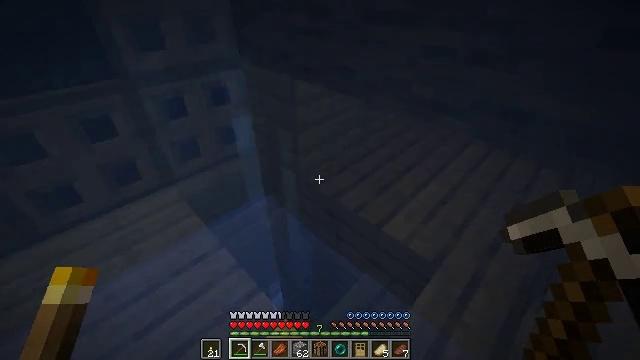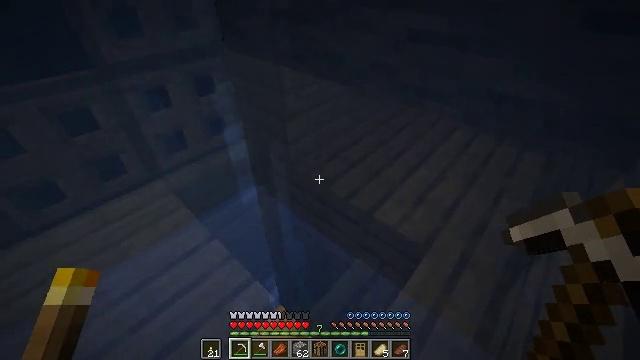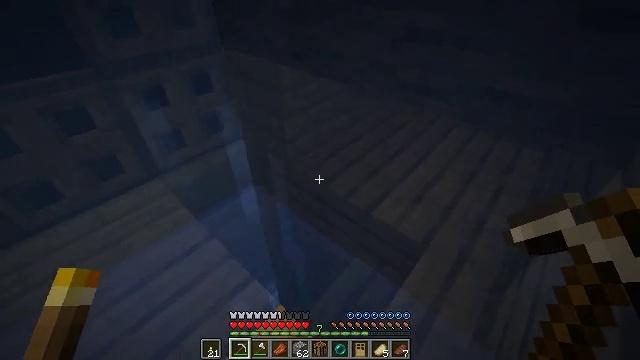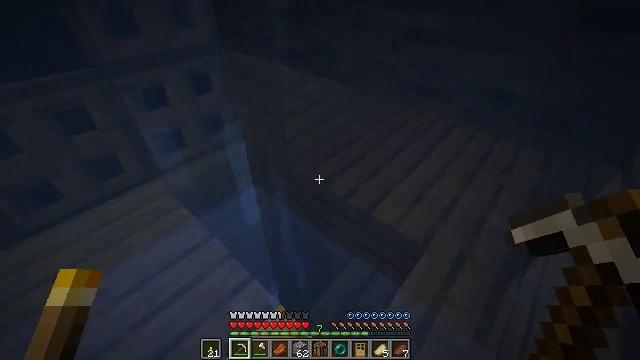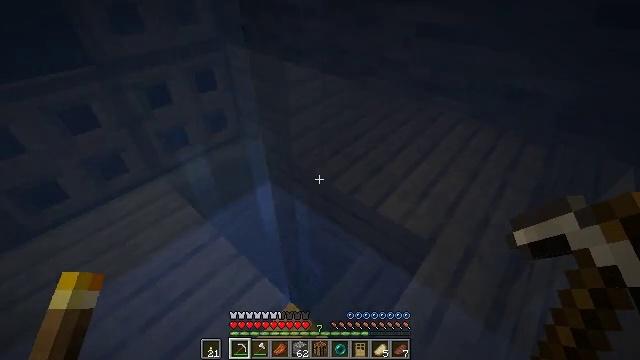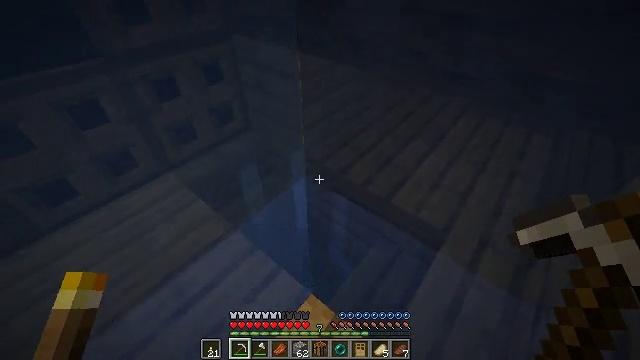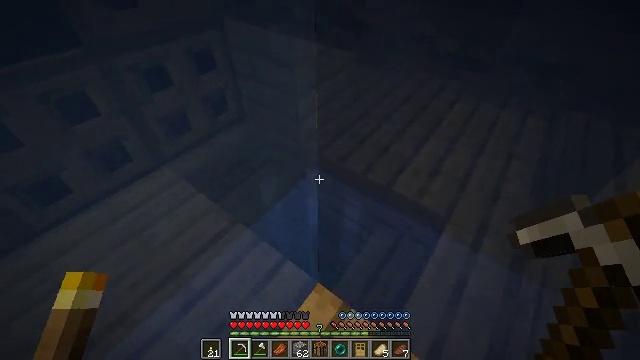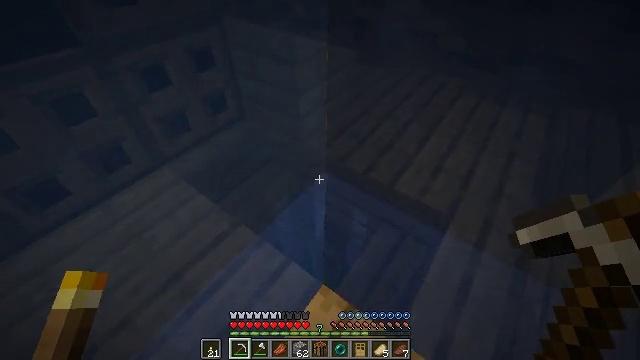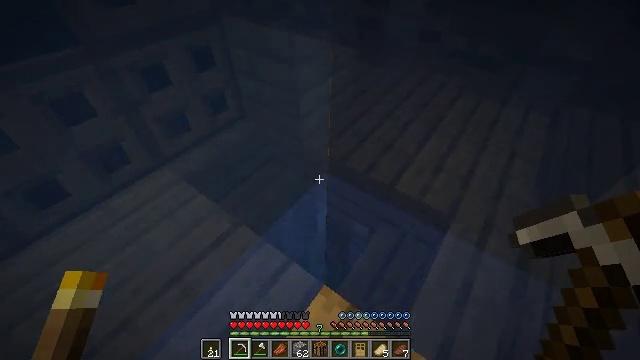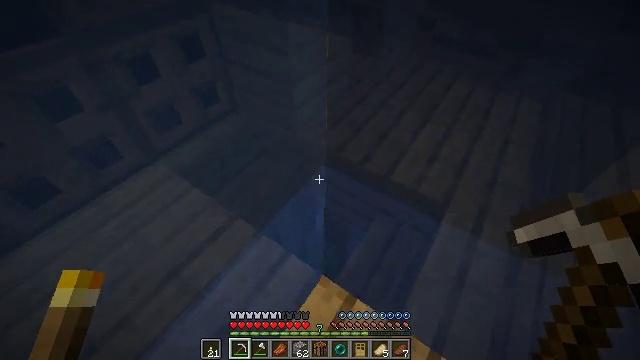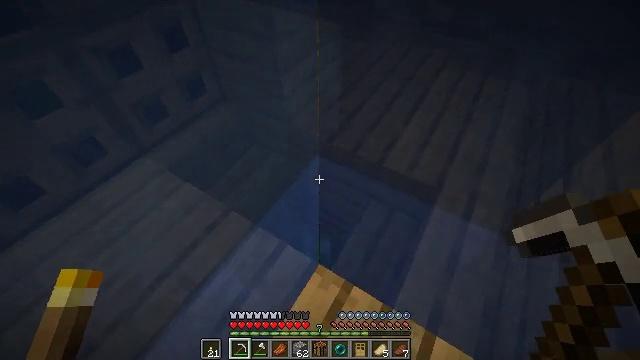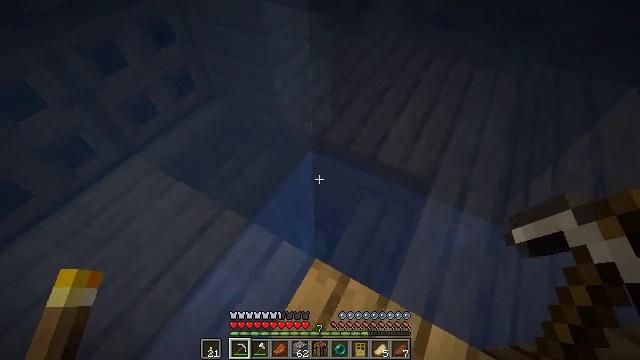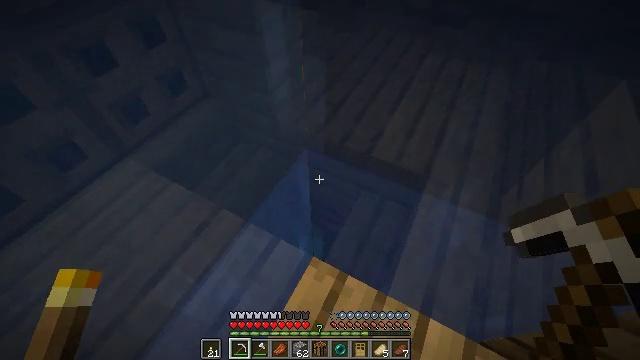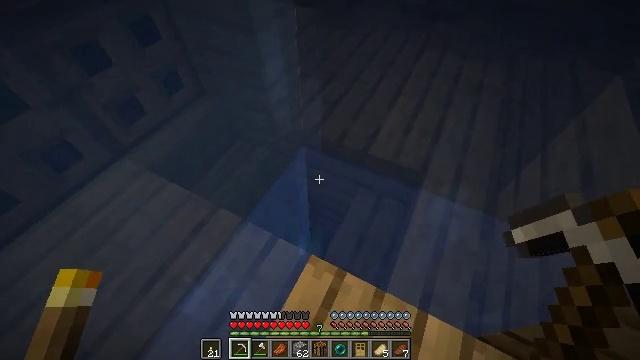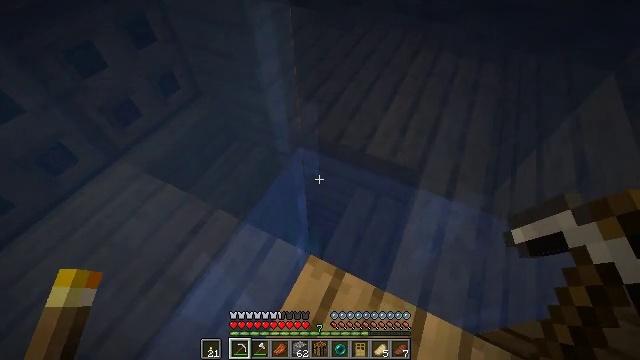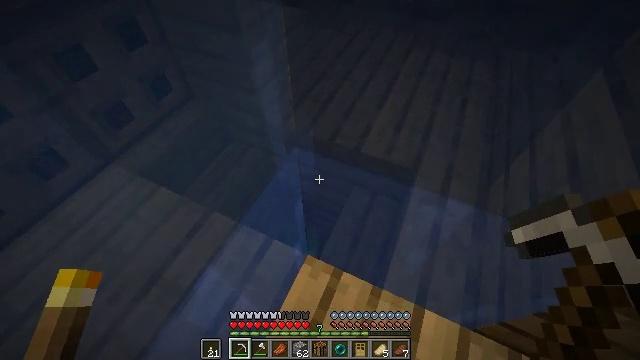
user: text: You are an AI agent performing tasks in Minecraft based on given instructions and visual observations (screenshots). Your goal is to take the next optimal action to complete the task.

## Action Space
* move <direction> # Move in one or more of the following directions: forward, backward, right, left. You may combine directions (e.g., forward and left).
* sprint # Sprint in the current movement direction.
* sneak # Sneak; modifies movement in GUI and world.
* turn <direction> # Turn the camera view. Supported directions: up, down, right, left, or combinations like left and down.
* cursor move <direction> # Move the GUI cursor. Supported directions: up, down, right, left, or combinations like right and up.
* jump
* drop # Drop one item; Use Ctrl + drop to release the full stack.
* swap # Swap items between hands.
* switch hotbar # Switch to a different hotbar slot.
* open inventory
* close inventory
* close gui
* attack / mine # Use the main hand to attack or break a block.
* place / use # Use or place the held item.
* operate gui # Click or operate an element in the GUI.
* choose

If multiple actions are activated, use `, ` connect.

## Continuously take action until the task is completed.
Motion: motion action
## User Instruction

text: Mine tall seagrass from underwater.
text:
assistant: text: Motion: turn right and down
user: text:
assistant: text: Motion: no_op
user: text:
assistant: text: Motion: no_op
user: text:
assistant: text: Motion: move left
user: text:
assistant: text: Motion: move left, turn right and down
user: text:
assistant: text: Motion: turn right and down
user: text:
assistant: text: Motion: no_op
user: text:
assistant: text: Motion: no_op
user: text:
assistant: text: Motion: turn right and down
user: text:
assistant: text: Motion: turn right and down
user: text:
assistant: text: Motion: turn right and down
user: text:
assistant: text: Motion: turn right
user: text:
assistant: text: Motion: no_op
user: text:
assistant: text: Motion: no_op
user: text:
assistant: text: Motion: turn right
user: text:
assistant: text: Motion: no_op
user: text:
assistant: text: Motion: no_op
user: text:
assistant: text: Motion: no_op
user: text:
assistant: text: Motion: no_op
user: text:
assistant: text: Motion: no_op
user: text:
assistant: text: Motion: no_op
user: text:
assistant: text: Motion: no_op
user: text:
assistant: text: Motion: turn left
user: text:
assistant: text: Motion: no_op
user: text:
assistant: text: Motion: turn right and down
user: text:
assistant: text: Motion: turn right
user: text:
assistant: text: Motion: turn right
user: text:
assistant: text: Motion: turn right
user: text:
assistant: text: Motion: no_op
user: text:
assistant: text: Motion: turn down